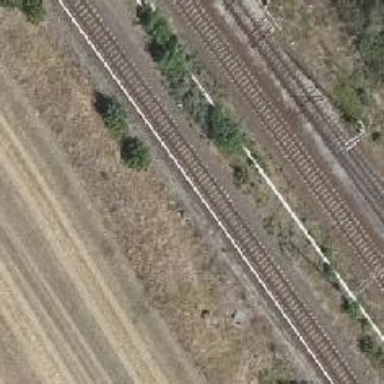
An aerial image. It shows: Railway signal.